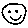
Label: smiley face